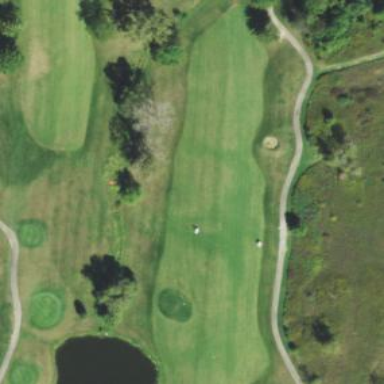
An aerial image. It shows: Golf fairway in the image.